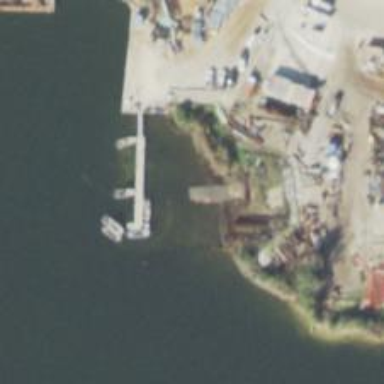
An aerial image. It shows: Dock by the waterway.